Chest X-ray:
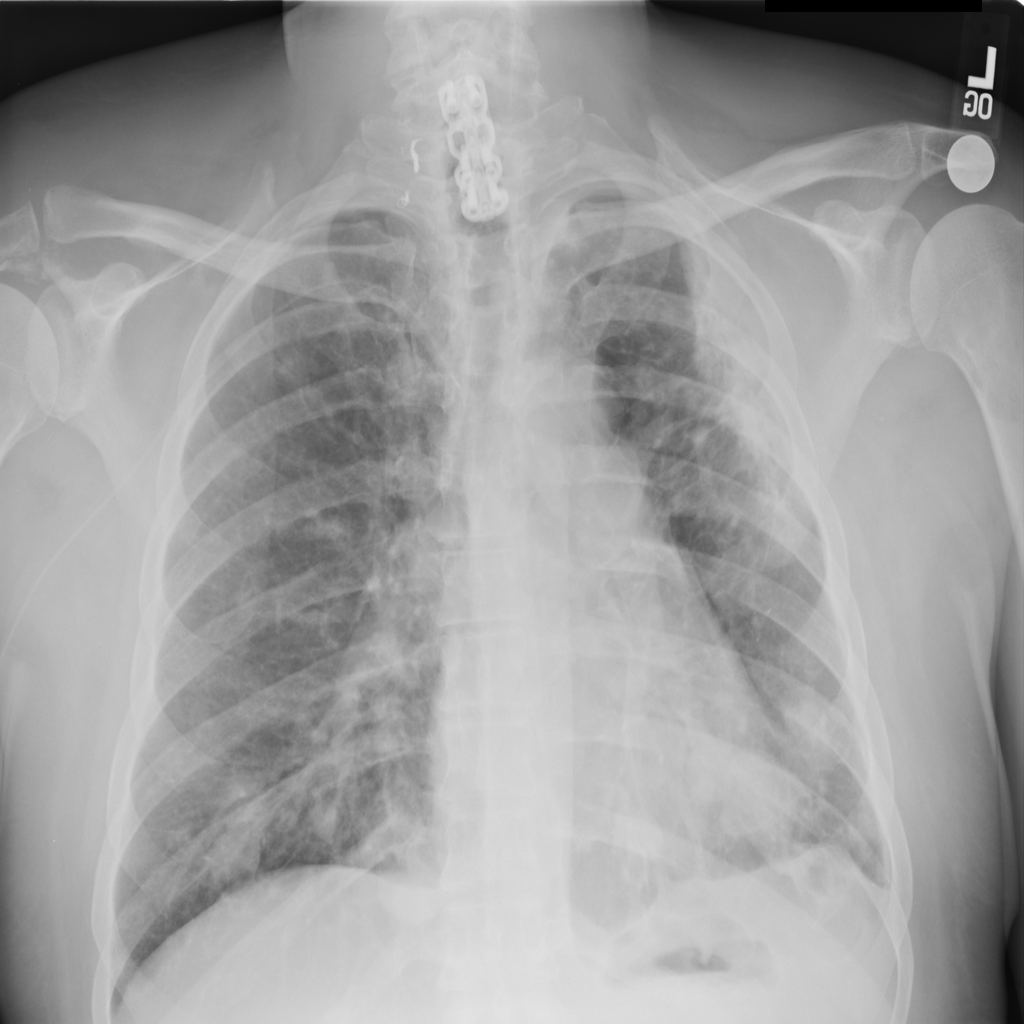
Findings: Effusion, Consolidation, Diffuse Nodule
No abnormal finding: no